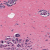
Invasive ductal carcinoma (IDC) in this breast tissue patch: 0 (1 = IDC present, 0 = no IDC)